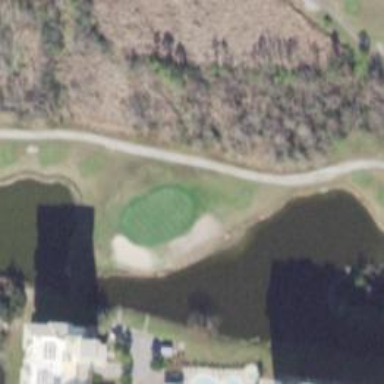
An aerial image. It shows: View of golf hole.